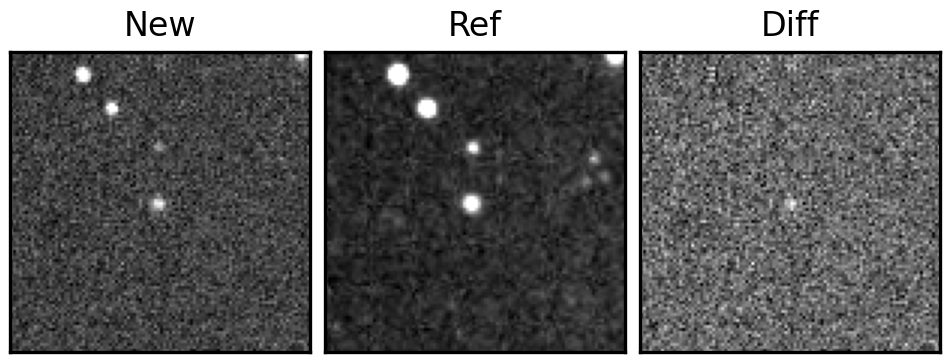
Label: real